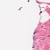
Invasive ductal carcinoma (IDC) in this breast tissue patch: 0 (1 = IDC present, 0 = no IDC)